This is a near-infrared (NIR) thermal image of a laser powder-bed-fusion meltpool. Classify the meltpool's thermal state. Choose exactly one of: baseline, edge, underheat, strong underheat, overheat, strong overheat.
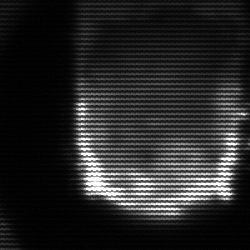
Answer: baseline